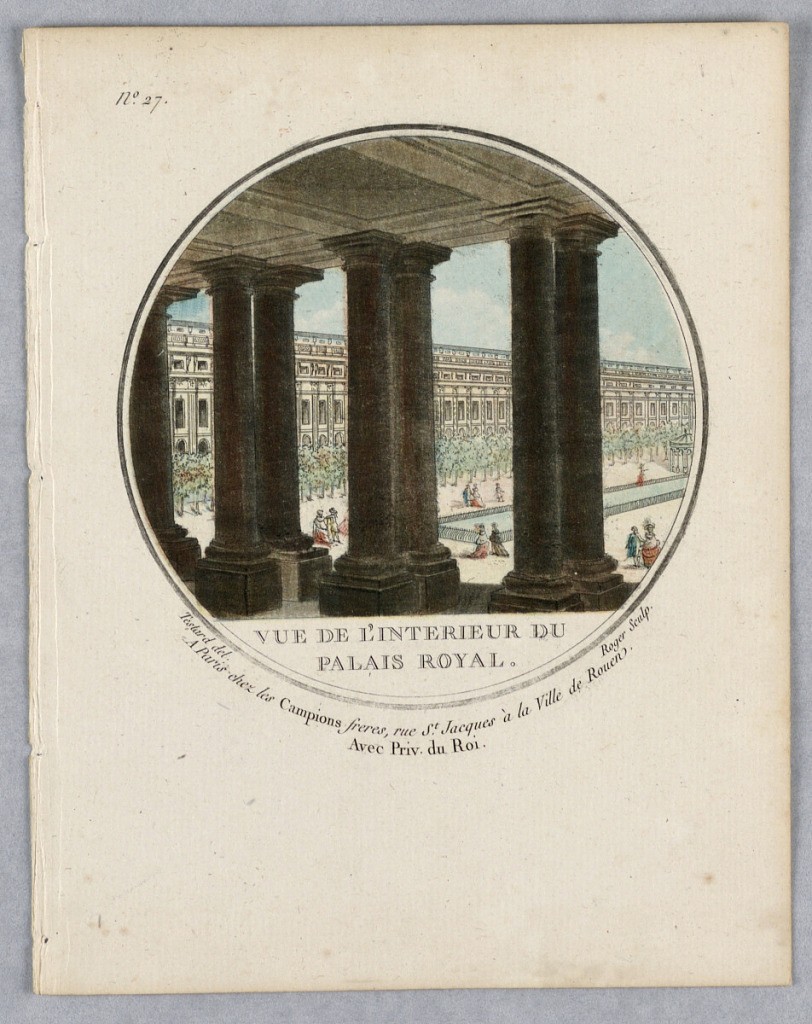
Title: Interior of the Palais Royal, Plate 27 of Vues Pittoresques de Principaux édifices de Paris
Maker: L. Roger, French, active 18th century
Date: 1792
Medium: Engraving, brush and watercolor on paper
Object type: Print
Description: Three small groups of people in the empty name of the cathedral of Notre Dame in Paris. Below, the title, the artists' and publisher's names, and a short commentary.